Question: How can i change value of observable inside of subscribe function?
For example
JS Model:
'''
function Model(){
self = this;
self.Test = ko.observable(2);
self.Test.subscribe(function (){
if (/**Some bool expression**/) {
self.Test(2);
}
});
}
'''
HTML:
'''
<input type="radio" value="1" data-bind="checked:Test" />
<input type="radio" value="2" data-bind="checked:Test" />
<input type="radio" value="3" data-bind="checked:Test" />
'''
By default second radio input is checked. After I clicked on first radio, both first and second is selected.

It is happens when I include both jQuery and knockout. If remove jquery then all is Ok.
But it is just test page. In real project I need to use jQuery in some places, and in this case I can not remove it.
<URL>.
Source of test page:
'''
<html xmlns="http://www.w3.org/1999/xhtml">
<head>
<script type="text/javascript" src="knockout-2.1.0.js"></script>
<script type="text/javascript" src="jquery-1.6.4.js"></script>
<script type="text/javascript">
function Model(){
self = this;
self.Test = ko.observable(2);
self.Test.subscribe(function (){
if (true) {
self.Test(2);
}
});
}
</script>
</head>
<body>
<input type="radio" value="1" data-bind="checked:Test" />
<input type="radio" value="2" data-bind="checked:Test" />
<input type="radio" value="3" data-bind="checked:Test" />
</body>
<script type='text/javascript'>
ko.applyBindings(new Model());
</script>
</html>
'''
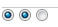
Answer: UPDATE (2015-02-27): As of Knockout 3.1.0, Knockout doesn't include any "workaround" code for the 'click' event and should have no problem handling the example in the question. <URL>
---
When jQuery is included, Knockout uses it to handle events, including the 'click' event used to respond to radio buttons. It includes some "workaround" code to make sure the click handler sees the correct state of the radio button, but this seems to interfere with your code that tries to reset the checked value in the middle.
A solution is to update the value using setTimeout. That way it happens after the click handler has finished.
'''
function Model(){
var self = this;
self.Test = ko.observable(2);
self.Test.subscribe(function (){
setTimeout(function() {
self.Test(2);
});
});
}
'''
Example: <URL>
Also you need to include 'var' before 'self = this' so that you're not overwriting 'window.self'.